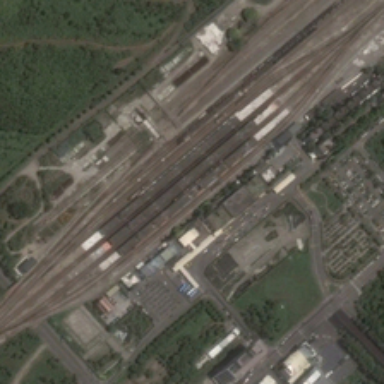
Many green trees are in two sides of a railway station .